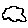
Label: cloud